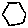
Label: hexagon